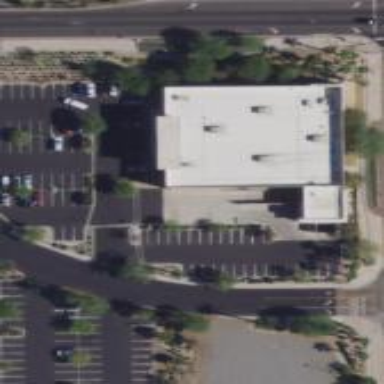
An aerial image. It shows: Building.